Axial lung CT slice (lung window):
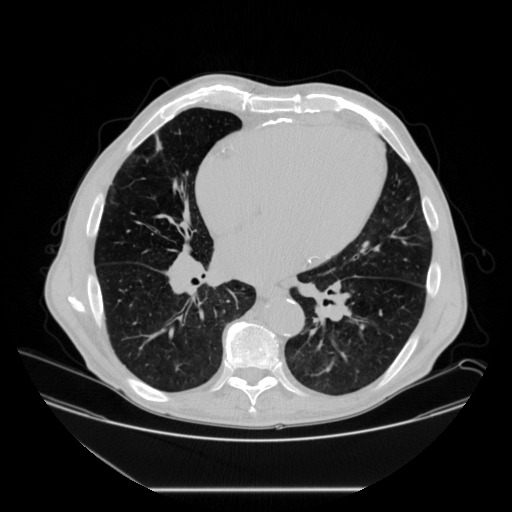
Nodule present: no